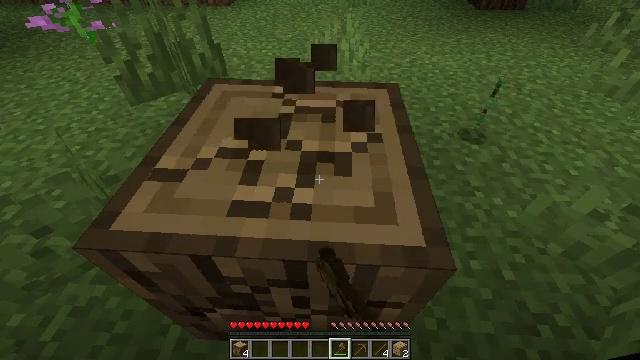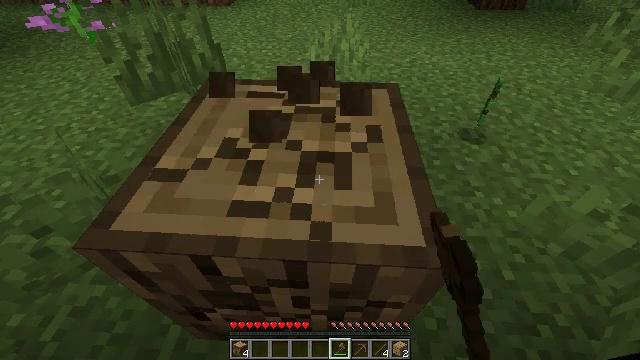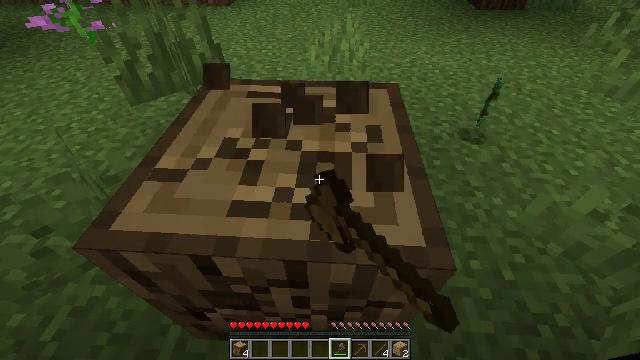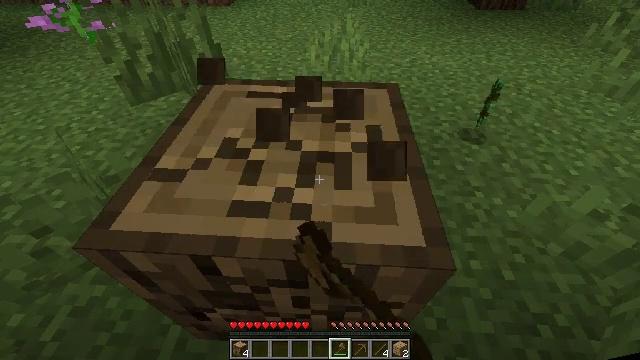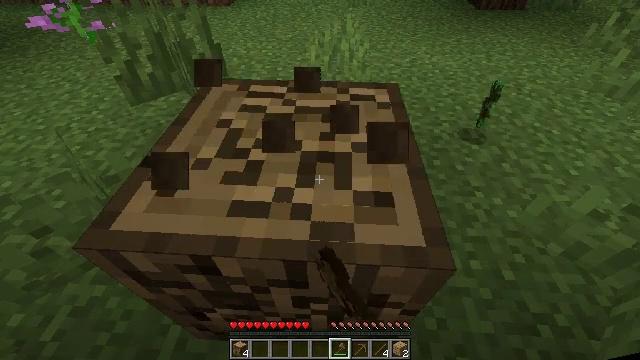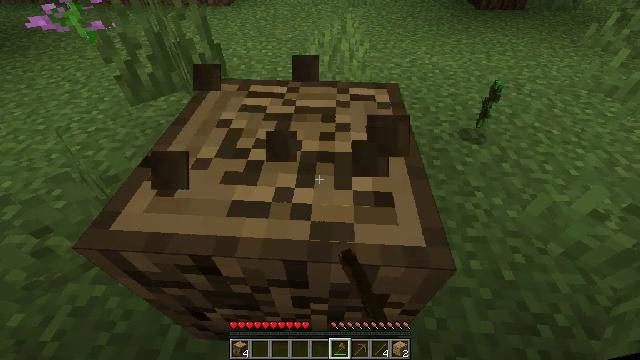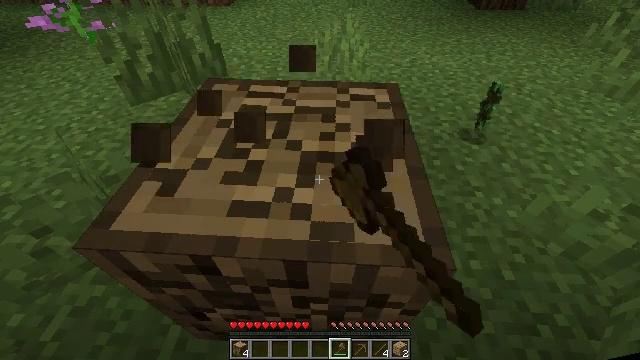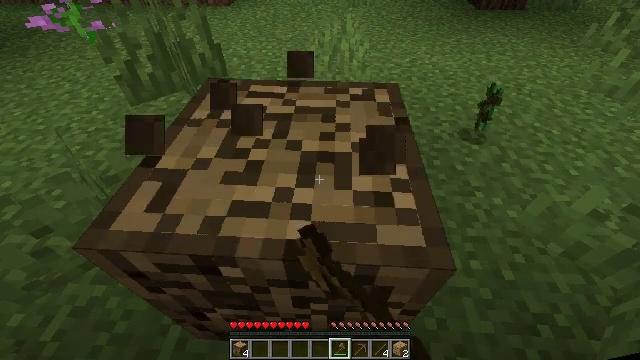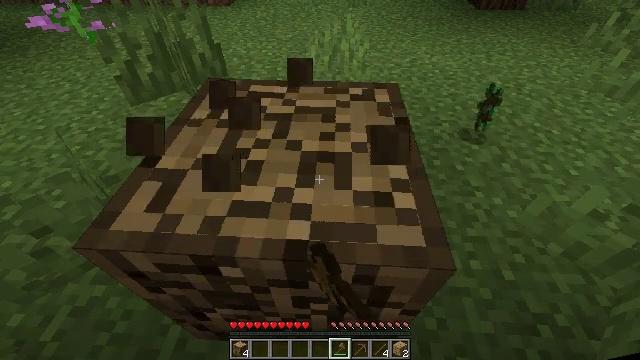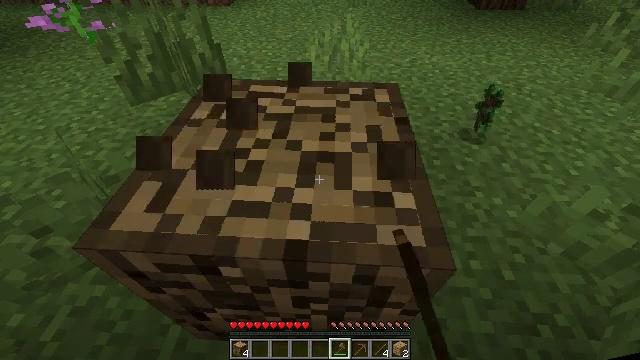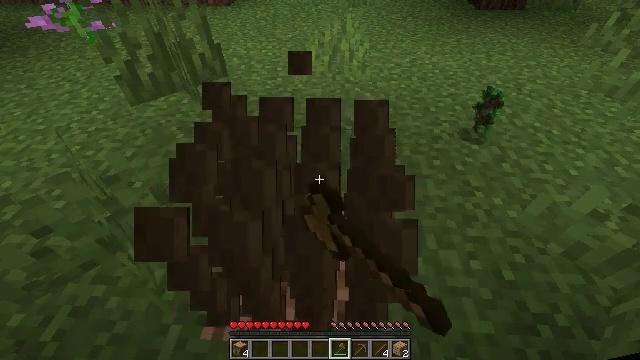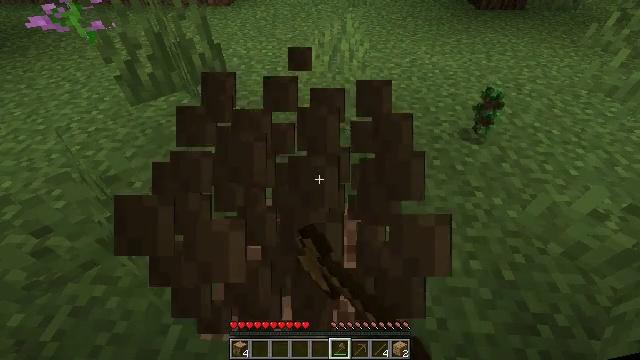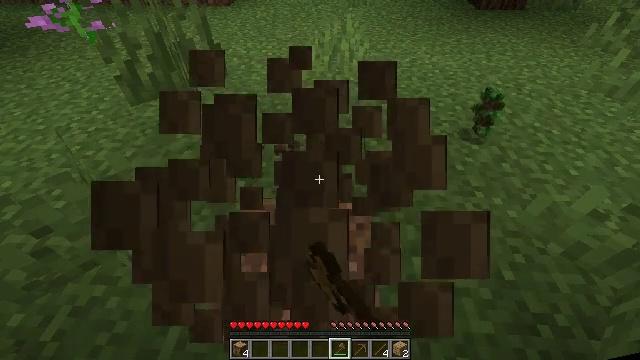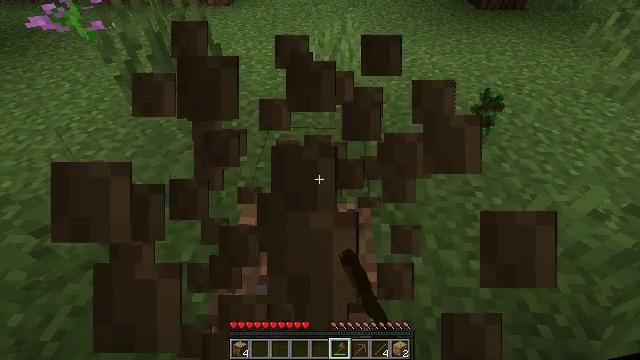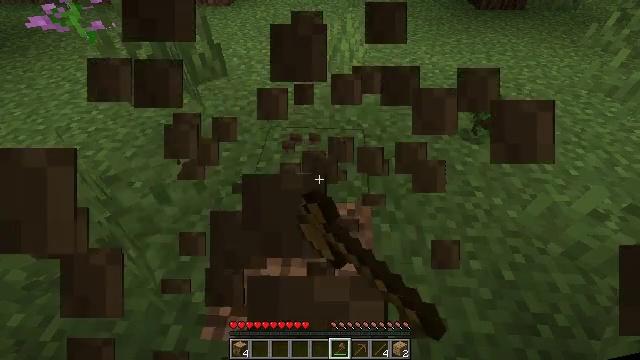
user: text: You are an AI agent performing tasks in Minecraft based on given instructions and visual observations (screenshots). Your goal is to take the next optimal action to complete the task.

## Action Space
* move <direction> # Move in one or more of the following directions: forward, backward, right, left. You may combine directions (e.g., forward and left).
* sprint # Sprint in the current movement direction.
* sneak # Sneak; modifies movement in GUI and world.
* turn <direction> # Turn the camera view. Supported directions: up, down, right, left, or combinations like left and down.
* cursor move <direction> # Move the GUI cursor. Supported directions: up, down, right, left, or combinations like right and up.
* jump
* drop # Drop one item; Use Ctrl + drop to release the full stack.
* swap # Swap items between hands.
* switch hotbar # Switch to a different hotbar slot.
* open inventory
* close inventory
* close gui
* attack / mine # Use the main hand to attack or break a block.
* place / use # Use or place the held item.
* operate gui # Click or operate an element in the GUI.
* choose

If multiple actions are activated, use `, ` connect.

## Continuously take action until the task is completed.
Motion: motion action
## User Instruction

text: Chop down the oak log.
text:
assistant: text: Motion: attack / mine
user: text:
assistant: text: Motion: attack / mine
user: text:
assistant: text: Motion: attack / mine
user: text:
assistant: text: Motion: attack / mine
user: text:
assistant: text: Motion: attack / mine
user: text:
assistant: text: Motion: attack / mine
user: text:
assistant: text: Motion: attack / mine
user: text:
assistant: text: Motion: attack / mine
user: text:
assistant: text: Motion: attack / mine
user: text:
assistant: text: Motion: attack / mine
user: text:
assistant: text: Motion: attack / mine
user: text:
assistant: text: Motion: attack / mine
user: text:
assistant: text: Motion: attack / mine
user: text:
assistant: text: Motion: attack / mine
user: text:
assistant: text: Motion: attack / mine